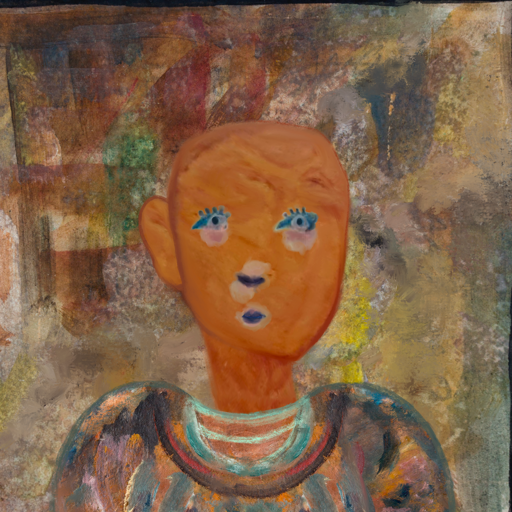
Background: Mosgoul, Head And Neck Front: Pious_Lady, Face Front: Hill_Girl, Bust: Boggyland, Hair Front: Blank, Head Accessory: Blank, Second Necklace: Blank, Necklace: Blank, Baby: Blank